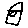
Label: house